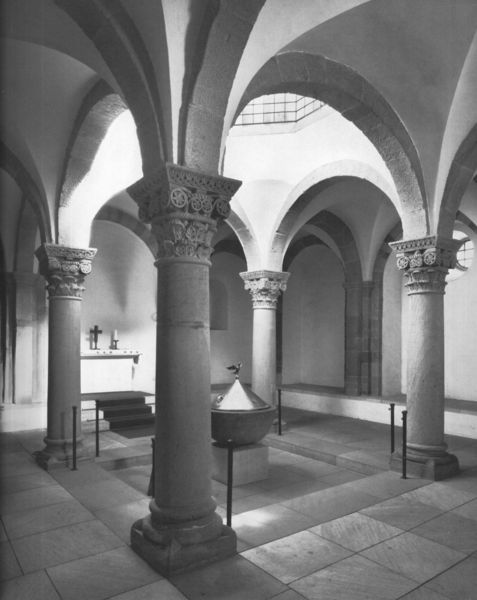
Titel: Dom St. Maria und St. Stephan
Standort: Speyer, Dom (EU - D - RP)
Schlagwörter: dunkel, schatten, vogel, geschwungen, licht, säule, säulen, gebäude, hochformat, sockel, kirche, kuppel, treppe, kerze, metall, läufer, stufe, foto, bögen, deckel, gewölbe, kreuz, becken, altar, kapitell, fries, rundbögen, kapelle, quadrat, grabmal, atrium, taufbecken, taufstein